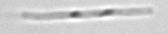
Label: Leptocylindrus